Question: Is there any way to capture the image from a Google Maps with some customize overlays like heat gradient. See figures:
Google static map API can only generate static maps(images) with simple polylines or markers, in my situation this is apparently not enough, I want user to capture this kind of images and share it in there twitter fb of g+
see <URL>, it is a similar question. But not so useful in my situation
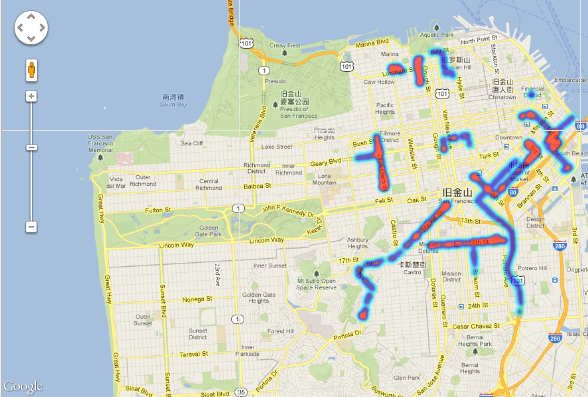
Answer: See here:
<URL>
> Use of Google Maps imagery in printed materials is
subject to the Permission Guidelines published at:<URL>
you can request permission, but I don't think it's easy to obtain, unless you are a paying business customer.